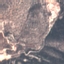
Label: HerbaceousVegetation